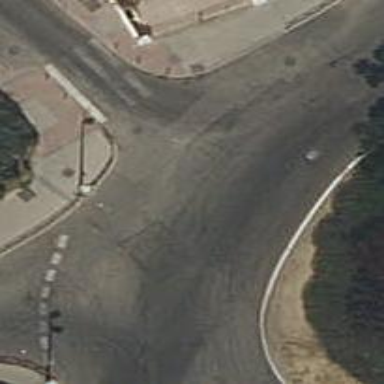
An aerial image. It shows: Tertiary road with asphalt surface leading to roundabout junction.